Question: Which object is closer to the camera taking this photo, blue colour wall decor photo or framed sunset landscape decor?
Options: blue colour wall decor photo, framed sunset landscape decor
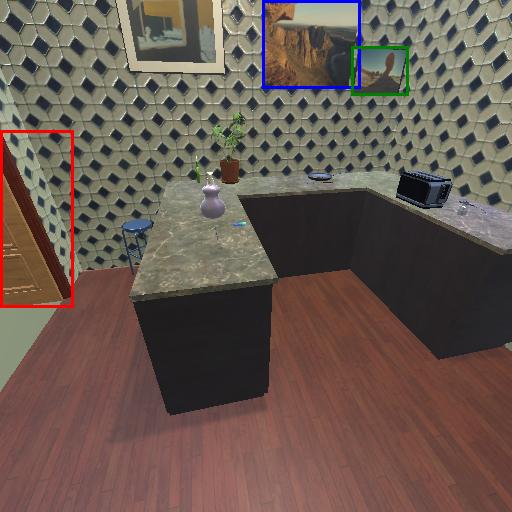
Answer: blue colour wall decor photo